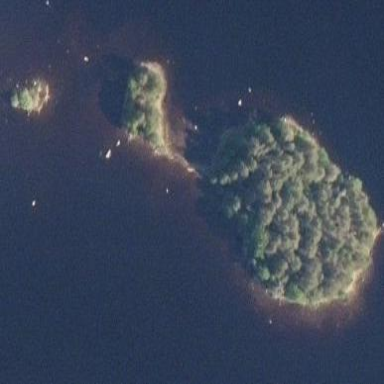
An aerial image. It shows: Islet.